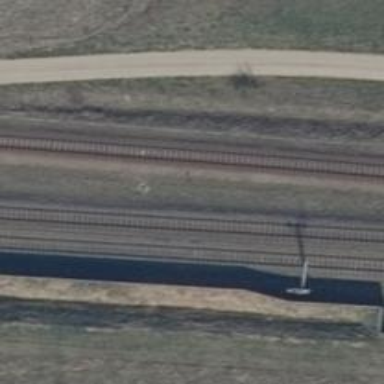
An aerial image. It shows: Railway signal.